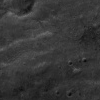
Atmospheric dust classification: not_dusty